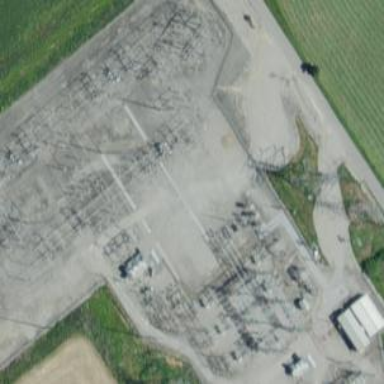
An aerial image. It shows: Switch used for power control.